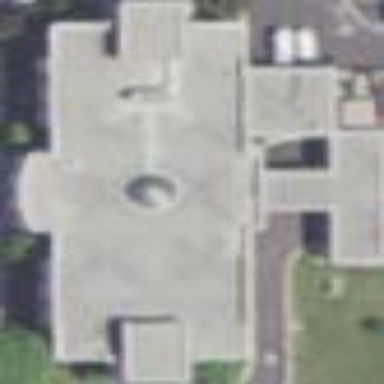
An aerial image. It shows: Bank building.